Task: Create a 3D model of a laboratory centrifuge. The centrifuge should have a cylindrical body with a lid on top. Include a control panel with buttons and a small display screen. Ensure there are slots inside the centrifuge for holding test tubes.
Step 576:
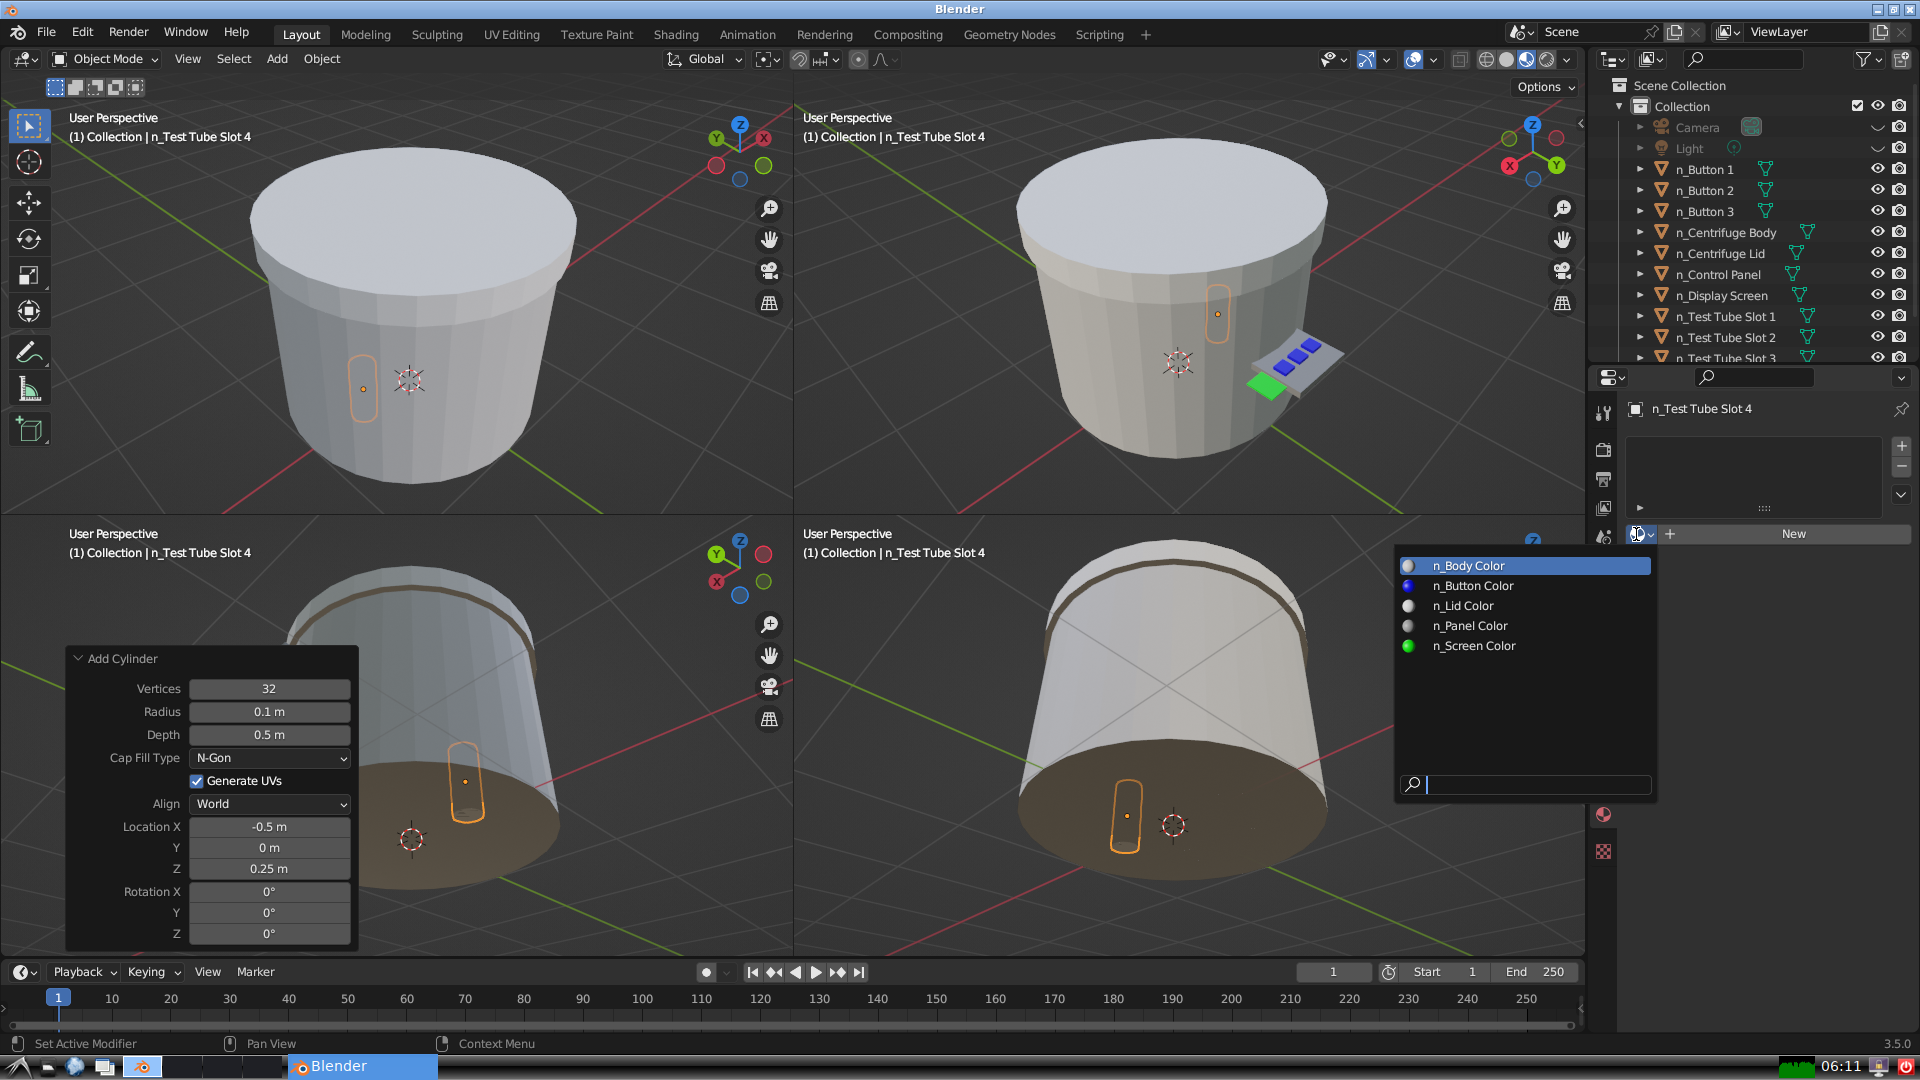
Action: input_text: n_Body Color